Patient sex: M
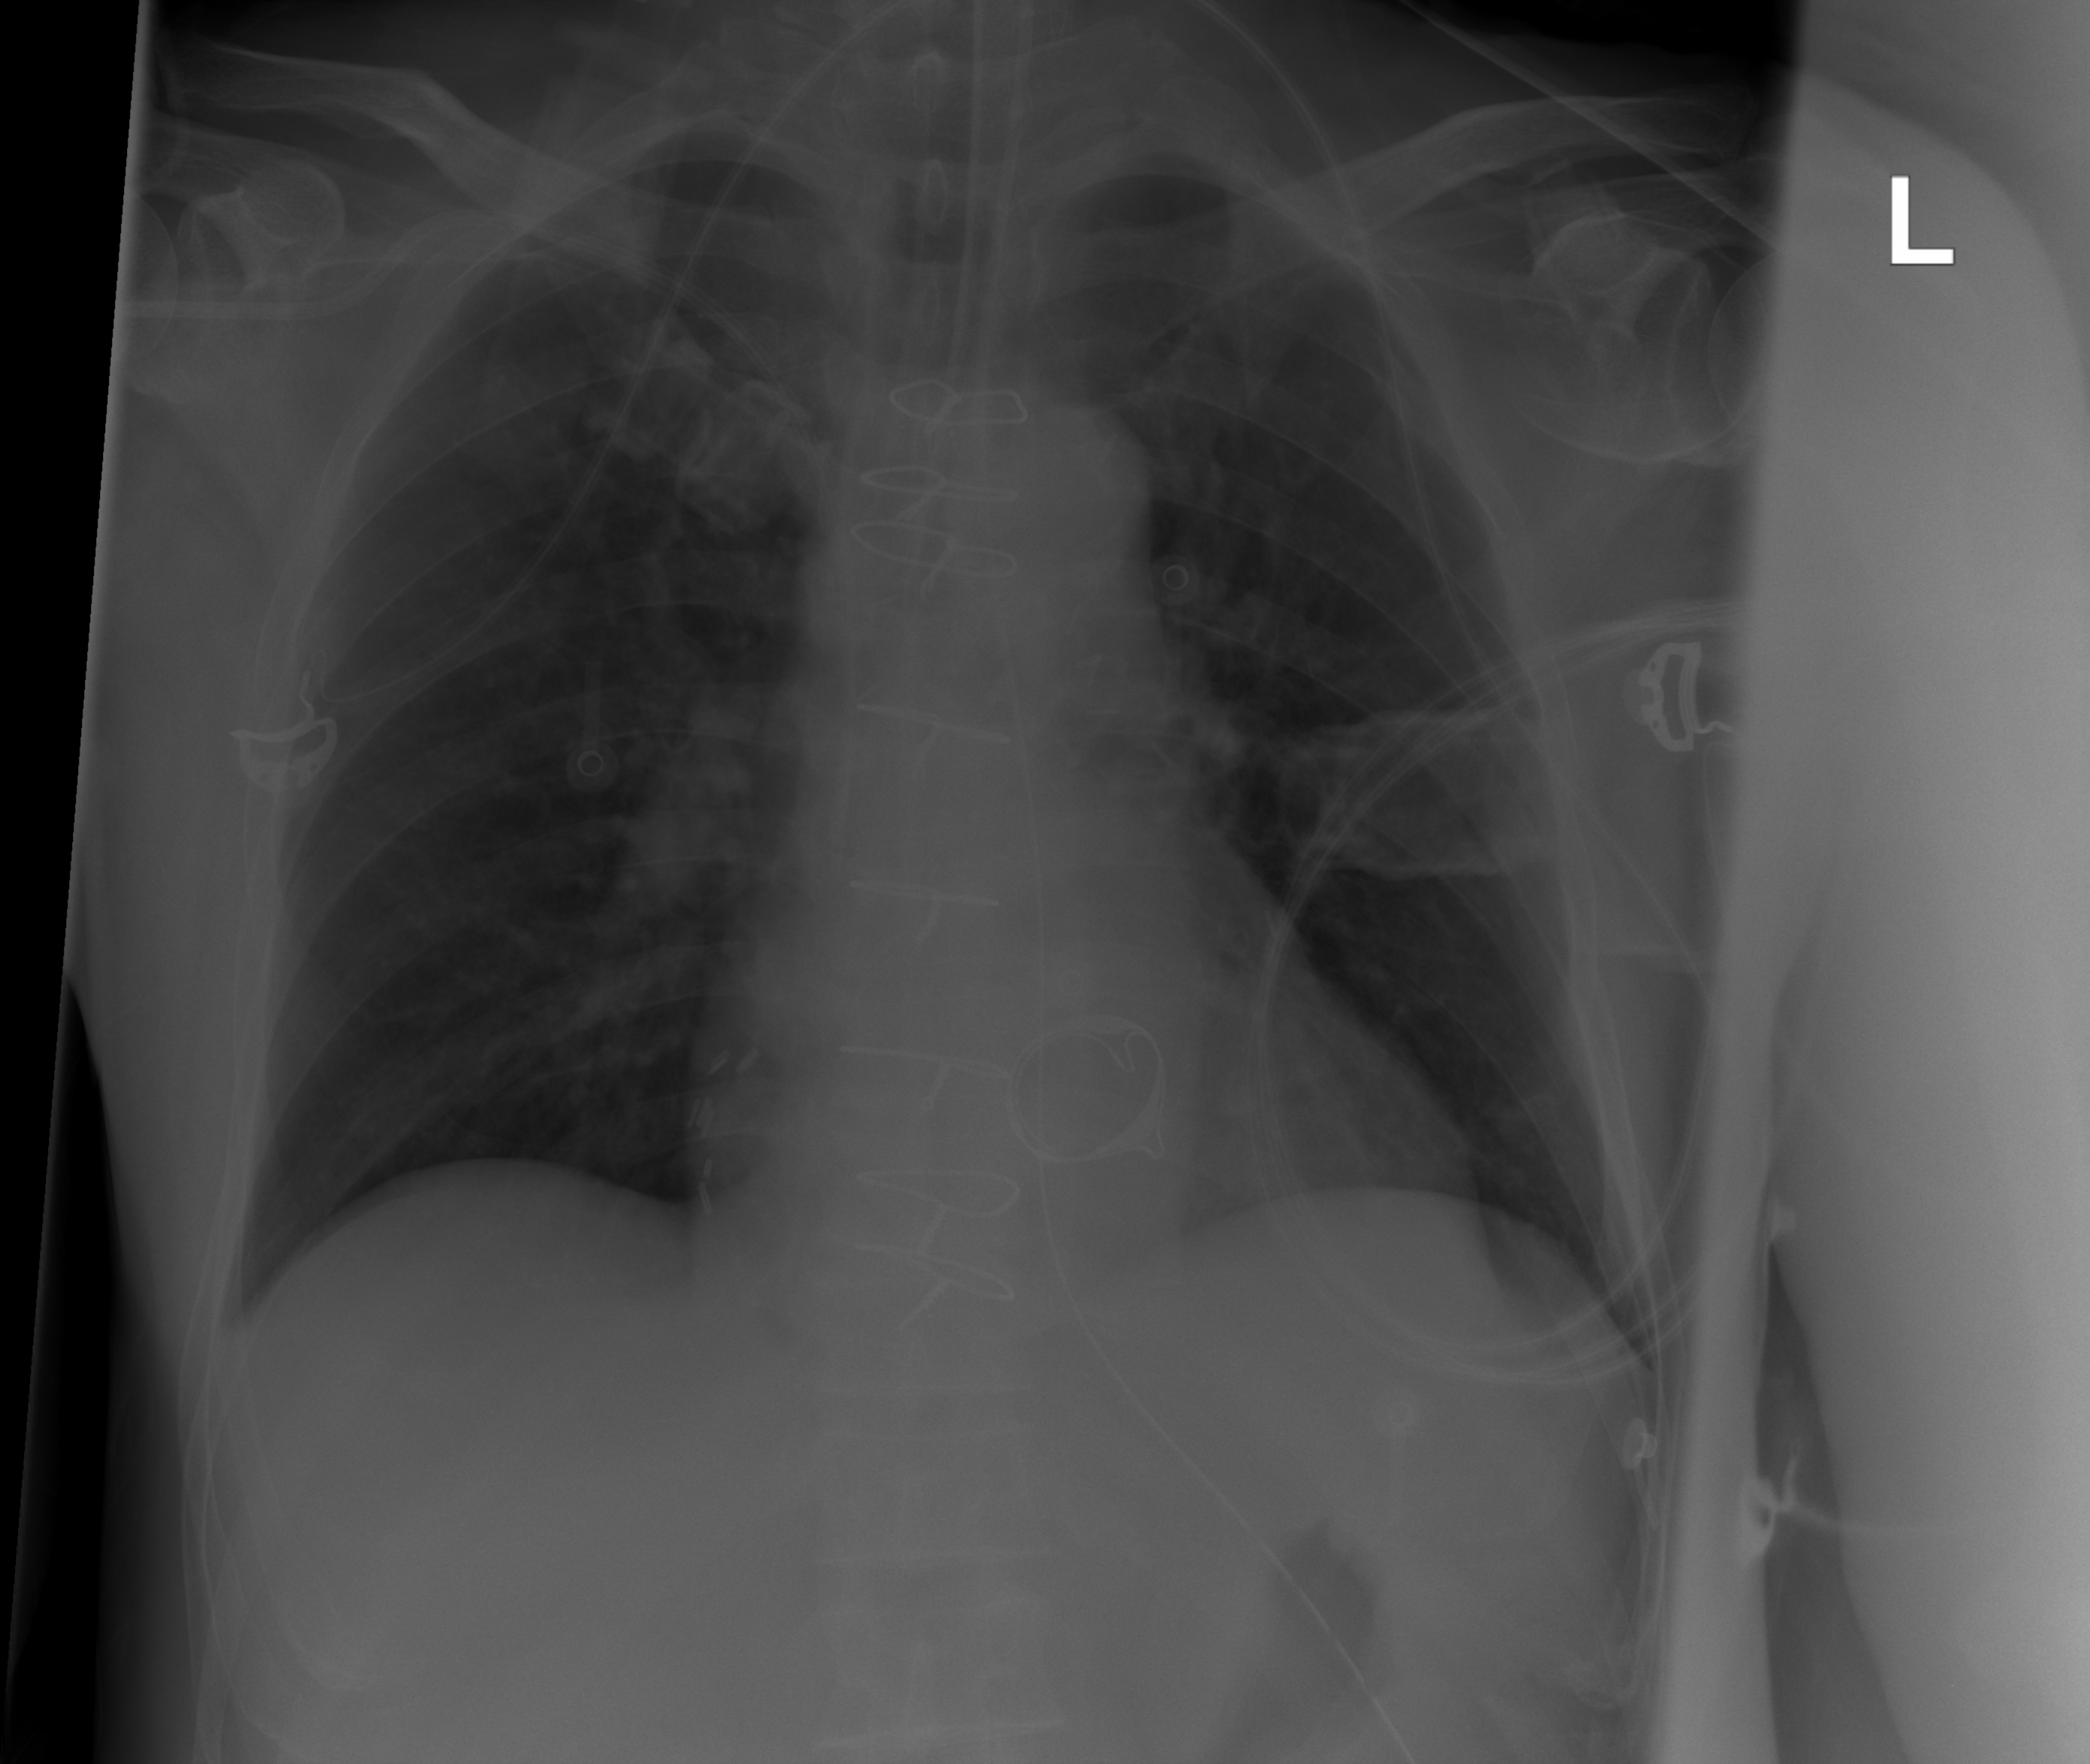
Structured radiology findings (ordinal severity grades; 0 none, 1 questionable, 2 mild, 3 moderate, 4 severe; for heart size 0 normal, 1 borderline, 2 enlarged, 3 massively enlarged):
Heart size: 0
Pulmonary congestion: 0
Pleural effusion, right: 0
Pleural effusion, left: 0
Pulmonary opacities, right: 0
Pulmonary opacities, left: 0
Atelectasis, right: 2
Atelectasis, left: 1